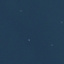
Land use / land cover: SeaLake